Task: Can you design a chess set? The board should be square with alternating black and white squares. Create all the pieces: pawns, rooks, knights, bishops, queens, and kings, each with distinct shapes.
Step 2941:
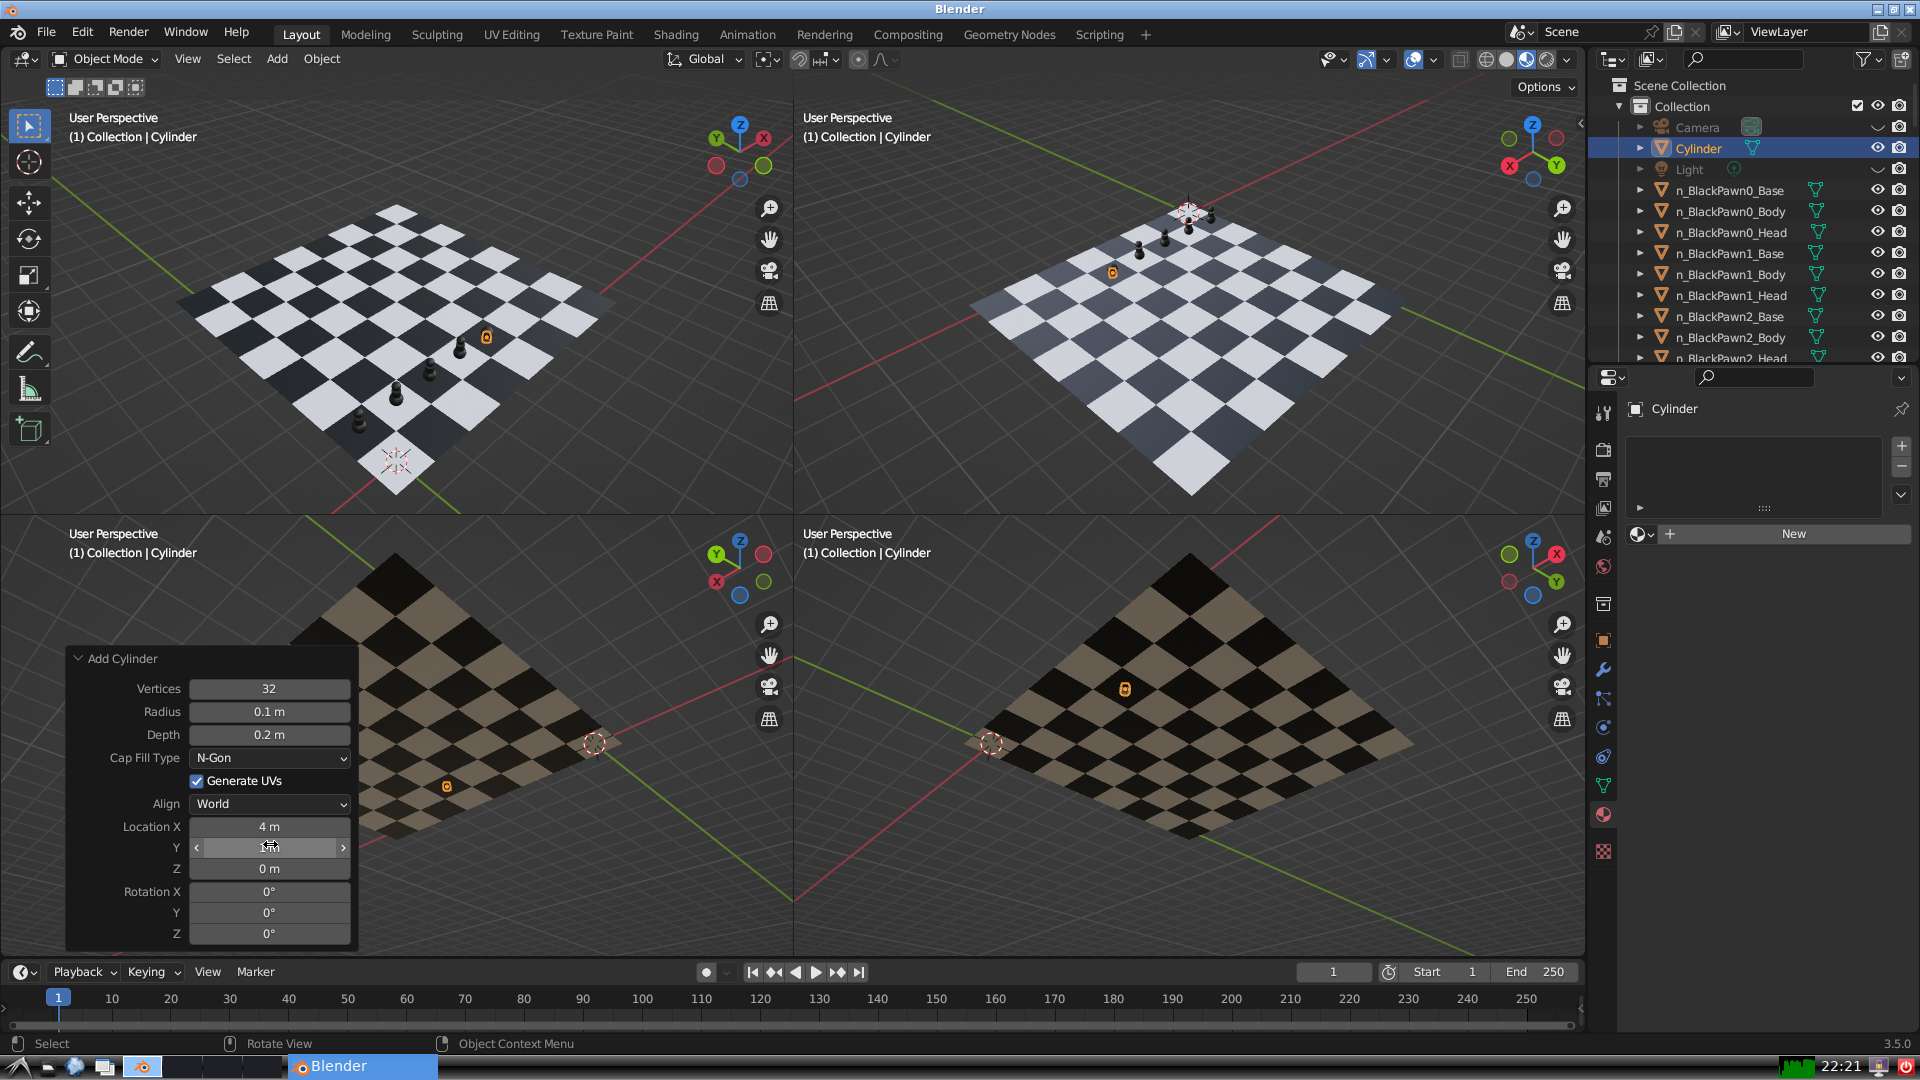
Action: {"mouse_move": [270, 868]}